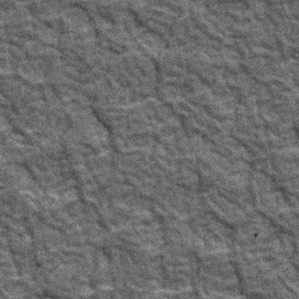
Label: frost